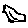
Label: bird